Brain MRI, t1w sequence, axial 2D slice.
Patient: age 36, sex F, weight 95 kg, height 1.95 m
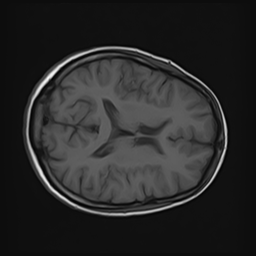